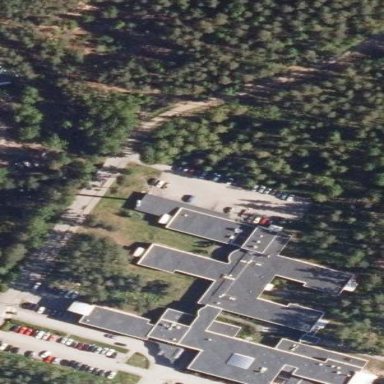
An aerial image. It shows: Hospital providing healthcare services.